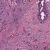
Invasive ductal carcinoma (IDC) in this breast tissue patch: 1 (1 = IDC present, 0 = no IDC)